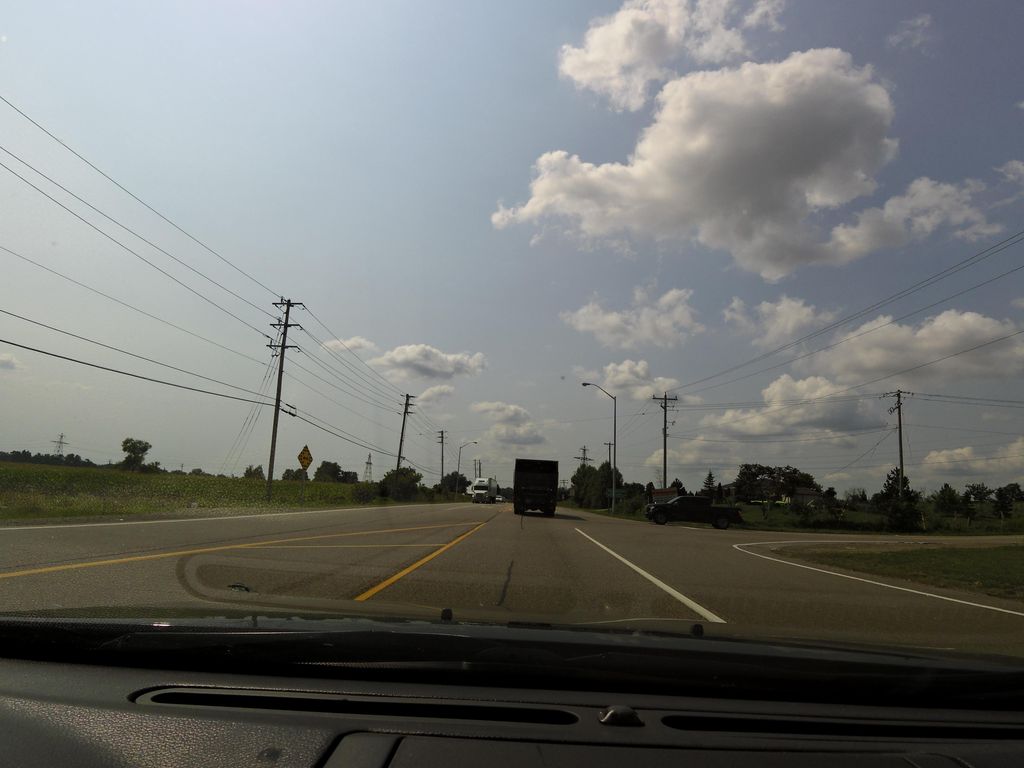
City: hamilton